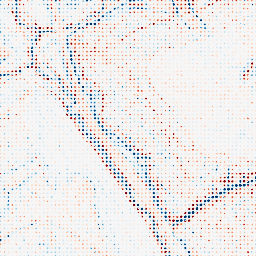
Category: classical
Decomposition family: gaussian_anisotropic
Decomposition parameters: sigma_x: 2
sigma_y: 2
Upsampling method: sinc_blackman
Upsampling parameters: scale: 8
kernel_size: 4
Upsampling scale: 8